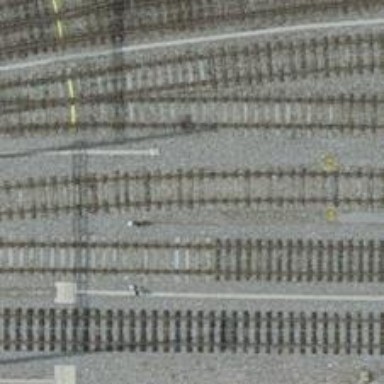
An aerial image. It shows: Rail yard with electrified rails and single track.